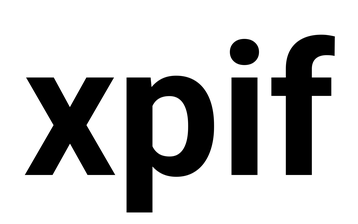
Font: Roboto_Bold